Question: I am facing an issue on client system. On trying to reproduce it in a sample code I have reproduced it.
Here's the sample code
'''
Imports System.IO
Public Class Form1
Private _lock As New Object
Private Sub Button1_Click(ByVal sender As System.Object, ByVal e As System.EventArgs) Handles Button1.Click
Dim t As New Threading.Thread(AddressOf createFile)
With t
.IsBackground = True
.Name = Guid.NewGuid.ToString
.Start()
End With
End Sub
Private Sub createFile()
Dim path As String = "D:\SomeFile.txt"
For i As Integer = 0 To 1000
SyncLock _lock
If File.Exists(path) Then File.Delete(path)
Using fs As New FileStream(path, FileMode.CreateNew)
End Using
End SyncLock
Next
End Sub
End Class
'''
Just Run this code and click the button 3-4 times and notice the exception as shown in screenshot below:

The stacktrace of this exception is:
> System.UnauthorizedAccessException was unhandled Message=Access to
the path 'D:\SomeFile.txt' is denied. Source=mscorlib StackTrace:
at System.IO.__Error.WinIOError(Int32 errorCode, String maybeFullPath)
at System.IO.FileStream.Init(String path, FileMode mode, FileAccess access, Int32 rights, Boolean useRights, FileShare share,
Int32 bufferSize, FileOptions options, SECURITY_ATTRIBUTES secAttrs,
String msgPath, Boolean bFromProxy, Boolean useLongPath)
at System.IO.FileStream..ctor(String path, FileMode mode, FileAccess access, FileShare share, Int32 bufferSize, FileOptions
options, String msgPath, Boolean bFromProxy)
at System.IO.FileStream..ctor(String path, FileMode mode)
at WindowsApplication1.Form1.createFile() in C:\Users\premjeet.singh\Desktop\WindowsApplication1\WindowsApplication1\Form1.vb:line
23
at System.Threading.ThreadHelper.ThreadStart_Context(Object state)
at System.Threading.ExecutionContext.runTryCode(Object userData)
at System.Runtime.CompilerServices.RuntimeHelpers.ExecuteCodeWithGuaranteedCleanup(TryCode
code, CleanupCode backoutCode, Object userData)
at System.Threading.ExecutionContext.RunInternal(ExecutionContext
executionContext, ContextCallback callback, Object state)
at System.Threading.ExecutionContext.Run(ExecutionContext executionContext, ContextCallback callback, Object state, Boolean
ignoreSyncCtx)
at System.Threading.ExecutionContext.Run(ExecutionContext executionContext, ContextCallback callback, Object state)
at System.Threading.ThreadHelper.ThreadStart() InnerException:
Can anybody let me know the reason for this UnauthorizedAccessException exception as the file is already deleted before creating the new one and how it can be solved?
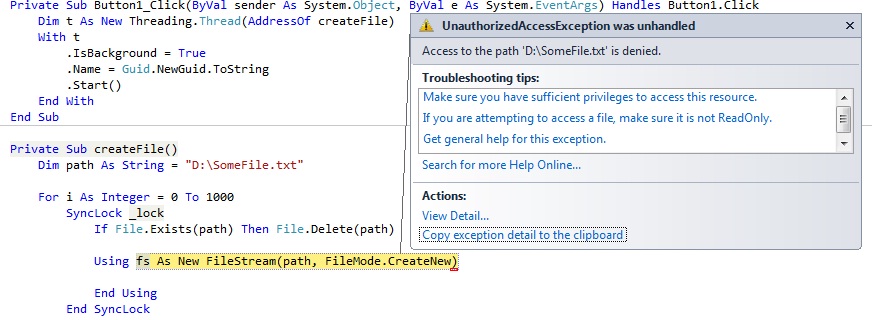
Answer: This is pretty normal, you are doing battle with other processes that run on your machine that are also interested in the file. Better known as "anti-malware" and "search indexer". The "click 3 times" scenario is just the failure-mode you induce by those other processes taking a while to have a look-see at the file content.
Such processes will open the file for delete sharing to minimize their impact. Same capability is exposed in .NET, <URL>. That works, to a degree, you don't have any trouble deleting the file as you found out. But the file will not actually disappear from the file system until those other processes close their handle on the file. While it still exists, any process that tries to open or overwrite the pending-delete file will be slapped with an "access denied" error.
In general, you want to use the approach you use now, deleting the file and then trying to recreate it. Given the considerable odds that this can fail, you'll leave the user with no file at all. That's irrecoverable loss of data. The alternative is to the file, supported by the <URL> method. Which works well for locked files, these processes only have a lock on the file data, not on the directory entry. In other words, you can the file without trouble.
'''
Private Function createFile(ByVal outpath As String) As Boolean
Dim temp As String = Path.Combine(Path.GetDirectoryName(outpath), Guid.NewGuid.ToString())
Dim bak As String = outpath + ".bak"
'' Create the file first
Using fs As New FileStream(temp, FileMode.CreateNew)
''...
End Using
'' Now try to swap it in place
Try
File.Delete(bak)
File.Replace(temp, outpath, bak)
Catch
File.Delete(temp)
Return False
End Try
'' That worked, don't need the backup anymore. Failure to delete is not fatal
Try
File.Delete(bak)
Catch
End Try
Return True
End Function
'''
This still isn't perfect but the odds for data loss are eliminated and you give the process that is holding on the file more time to finish using it. Whether you want to put a retry-loop around the swap operation is up to you.
Technically it is possible to make it perfect, you have to give the backup filename a random name so you can never fail to delete it the next time you create the file. That however sprays files to the disk that are hard to get rid of. If you do this then you must also move the file to the drive's Recycle Bin so it will get deleted day in the future. Luckily that's easy to do in VB.NET, use the <URL> helper function and specify RecycleOption.SendToRecycleBin. But only appropriate if you save to a local drive.